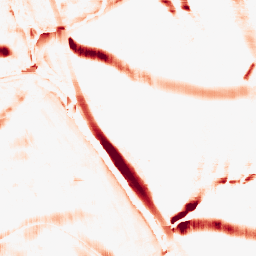
Category: morphological
Decomposition family: morphological_square
Decomposition parameters: operation: opening
size: 20
Upsampling method: regularized
Upsampling parameters: scale: 2
lambda_reg: 0.01
Upsampling scale: 2